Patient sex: M
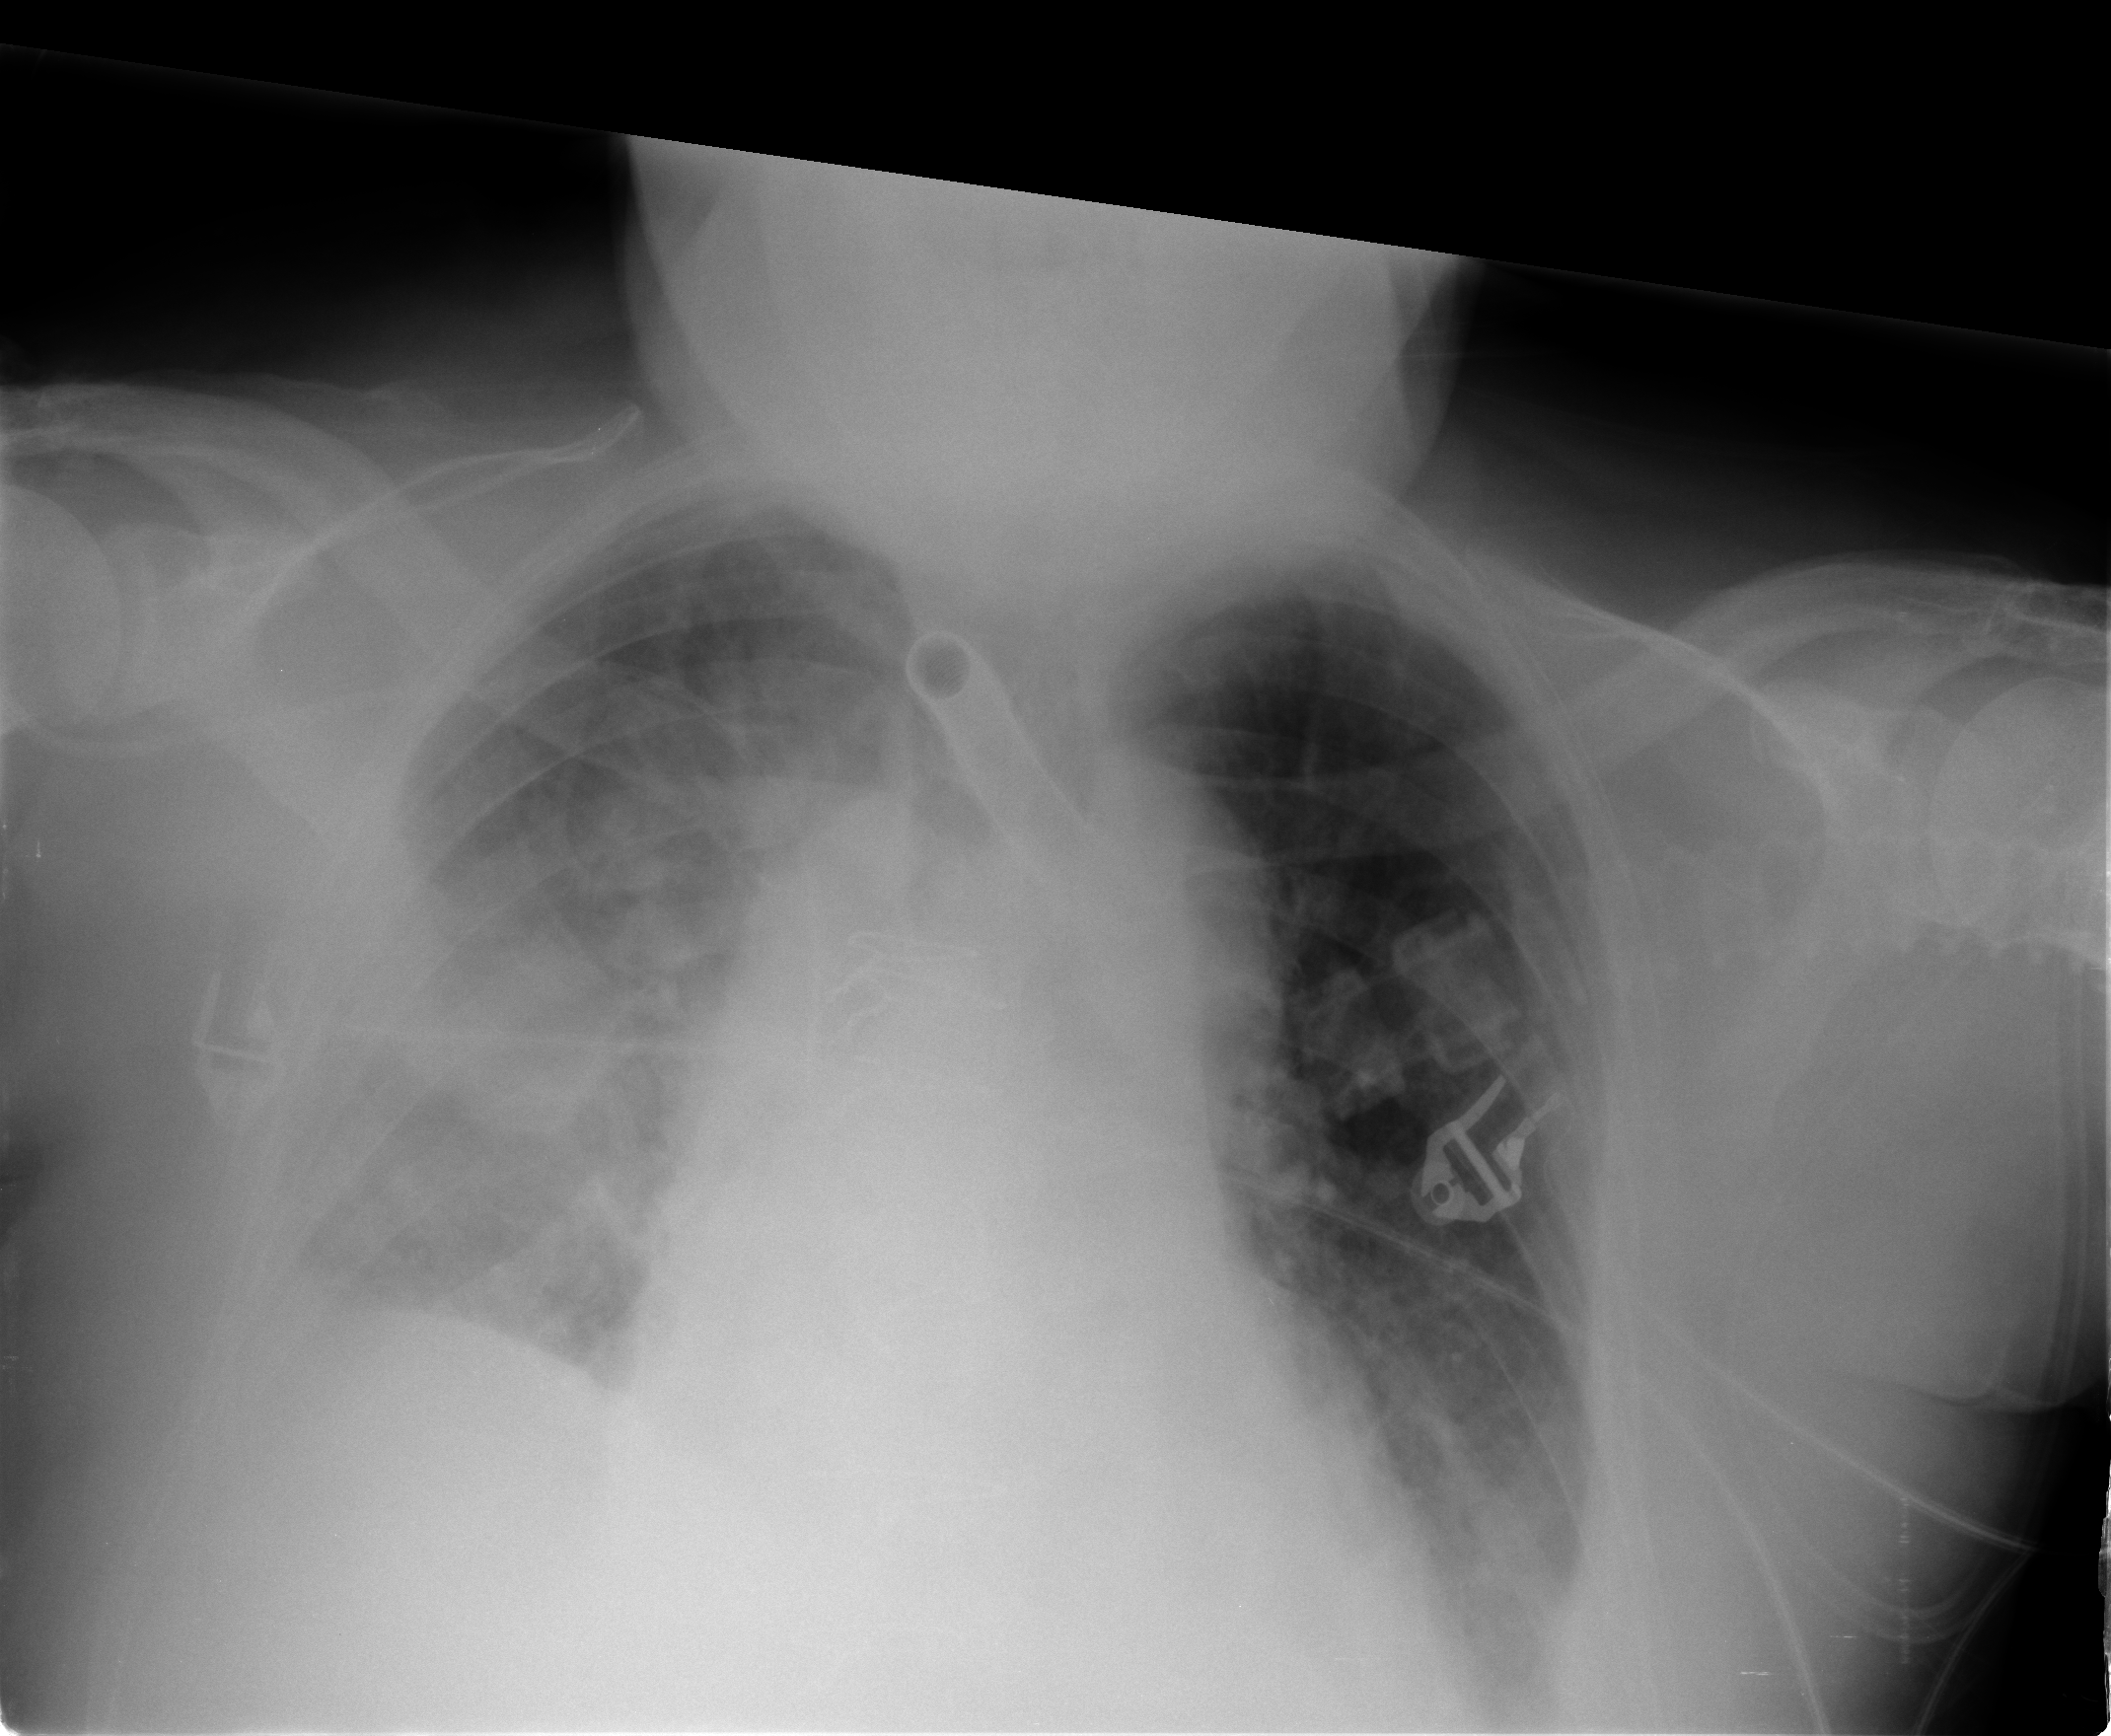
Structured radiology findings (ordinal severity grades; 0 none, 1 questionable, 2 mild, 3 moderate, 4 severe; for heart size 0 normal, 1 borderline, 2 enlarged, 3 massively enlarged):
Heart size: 2
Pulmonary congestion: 0
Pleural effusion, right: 2
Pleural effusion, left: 2
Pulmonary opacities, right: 2
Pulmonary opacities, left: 0
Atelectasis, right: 2
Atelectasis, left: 2